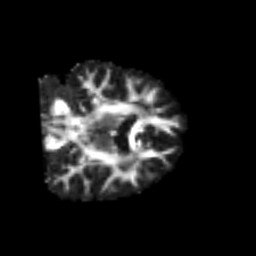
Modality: FA
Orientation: coronal
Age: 45
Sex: male
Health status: ill
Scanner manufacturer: siemens
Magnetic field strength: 3 T
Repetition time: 8.7 s
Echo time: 0.11 s